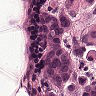
Metastatic tissue present: yes